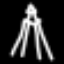
Label: The Eiffel Tower